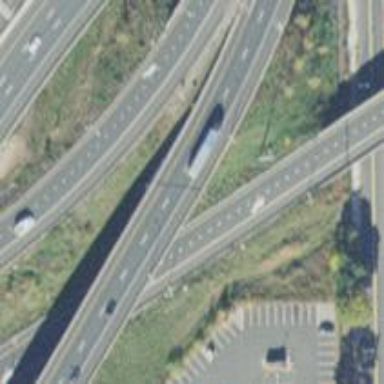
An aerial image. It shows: Bridge over motorway link with asphalt surface.